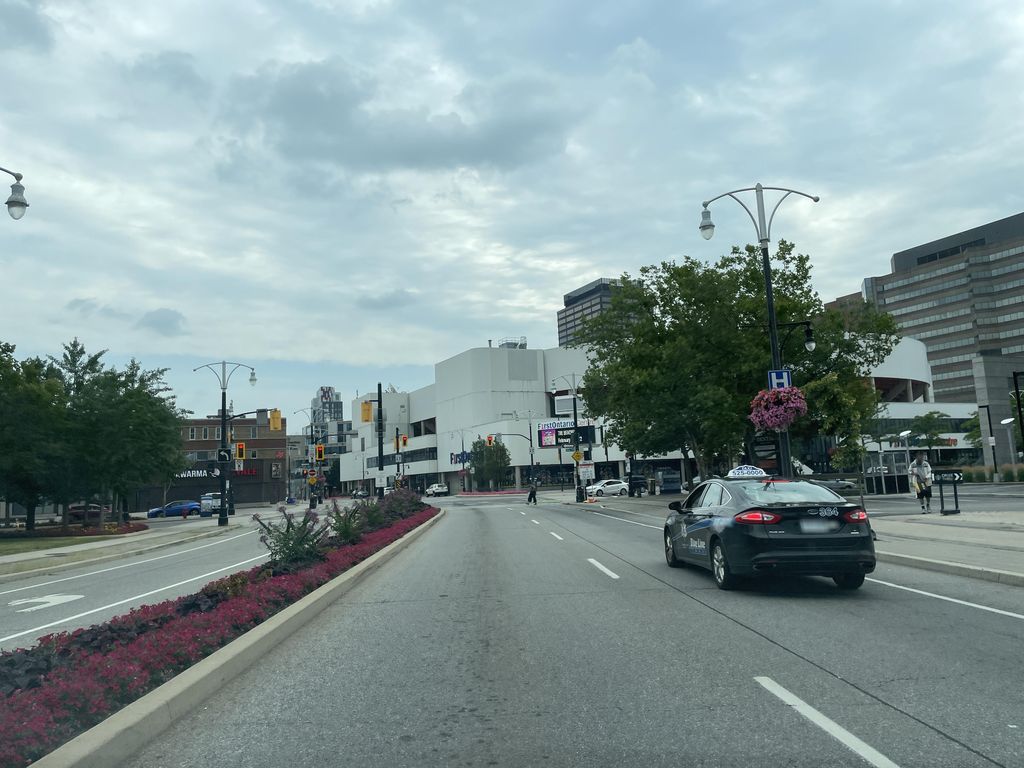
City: hamilton